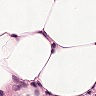
Metastatic tissue present: no